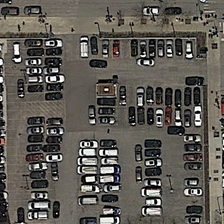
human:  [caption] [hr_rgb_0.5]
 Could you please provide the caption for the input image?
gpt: what is next to the road is a square parking lot, with lots of cars inside .

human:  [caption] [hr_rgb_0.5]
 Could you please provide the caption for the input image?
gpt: what is next to the road is a square parking lot, with lots of cars inside .

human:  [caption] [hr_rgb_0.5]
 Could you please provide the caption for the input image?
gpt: many cars are parked in a parking lot .

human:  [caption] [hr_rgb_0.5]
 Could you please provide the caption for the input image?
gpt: many cars are parked in a parking lot .

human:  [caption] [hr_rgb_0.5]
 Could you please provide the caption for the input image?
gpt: many cars are parked in a parking lot .